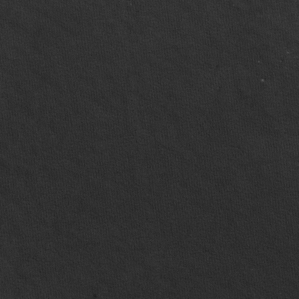
Label: non_frost